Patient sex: M
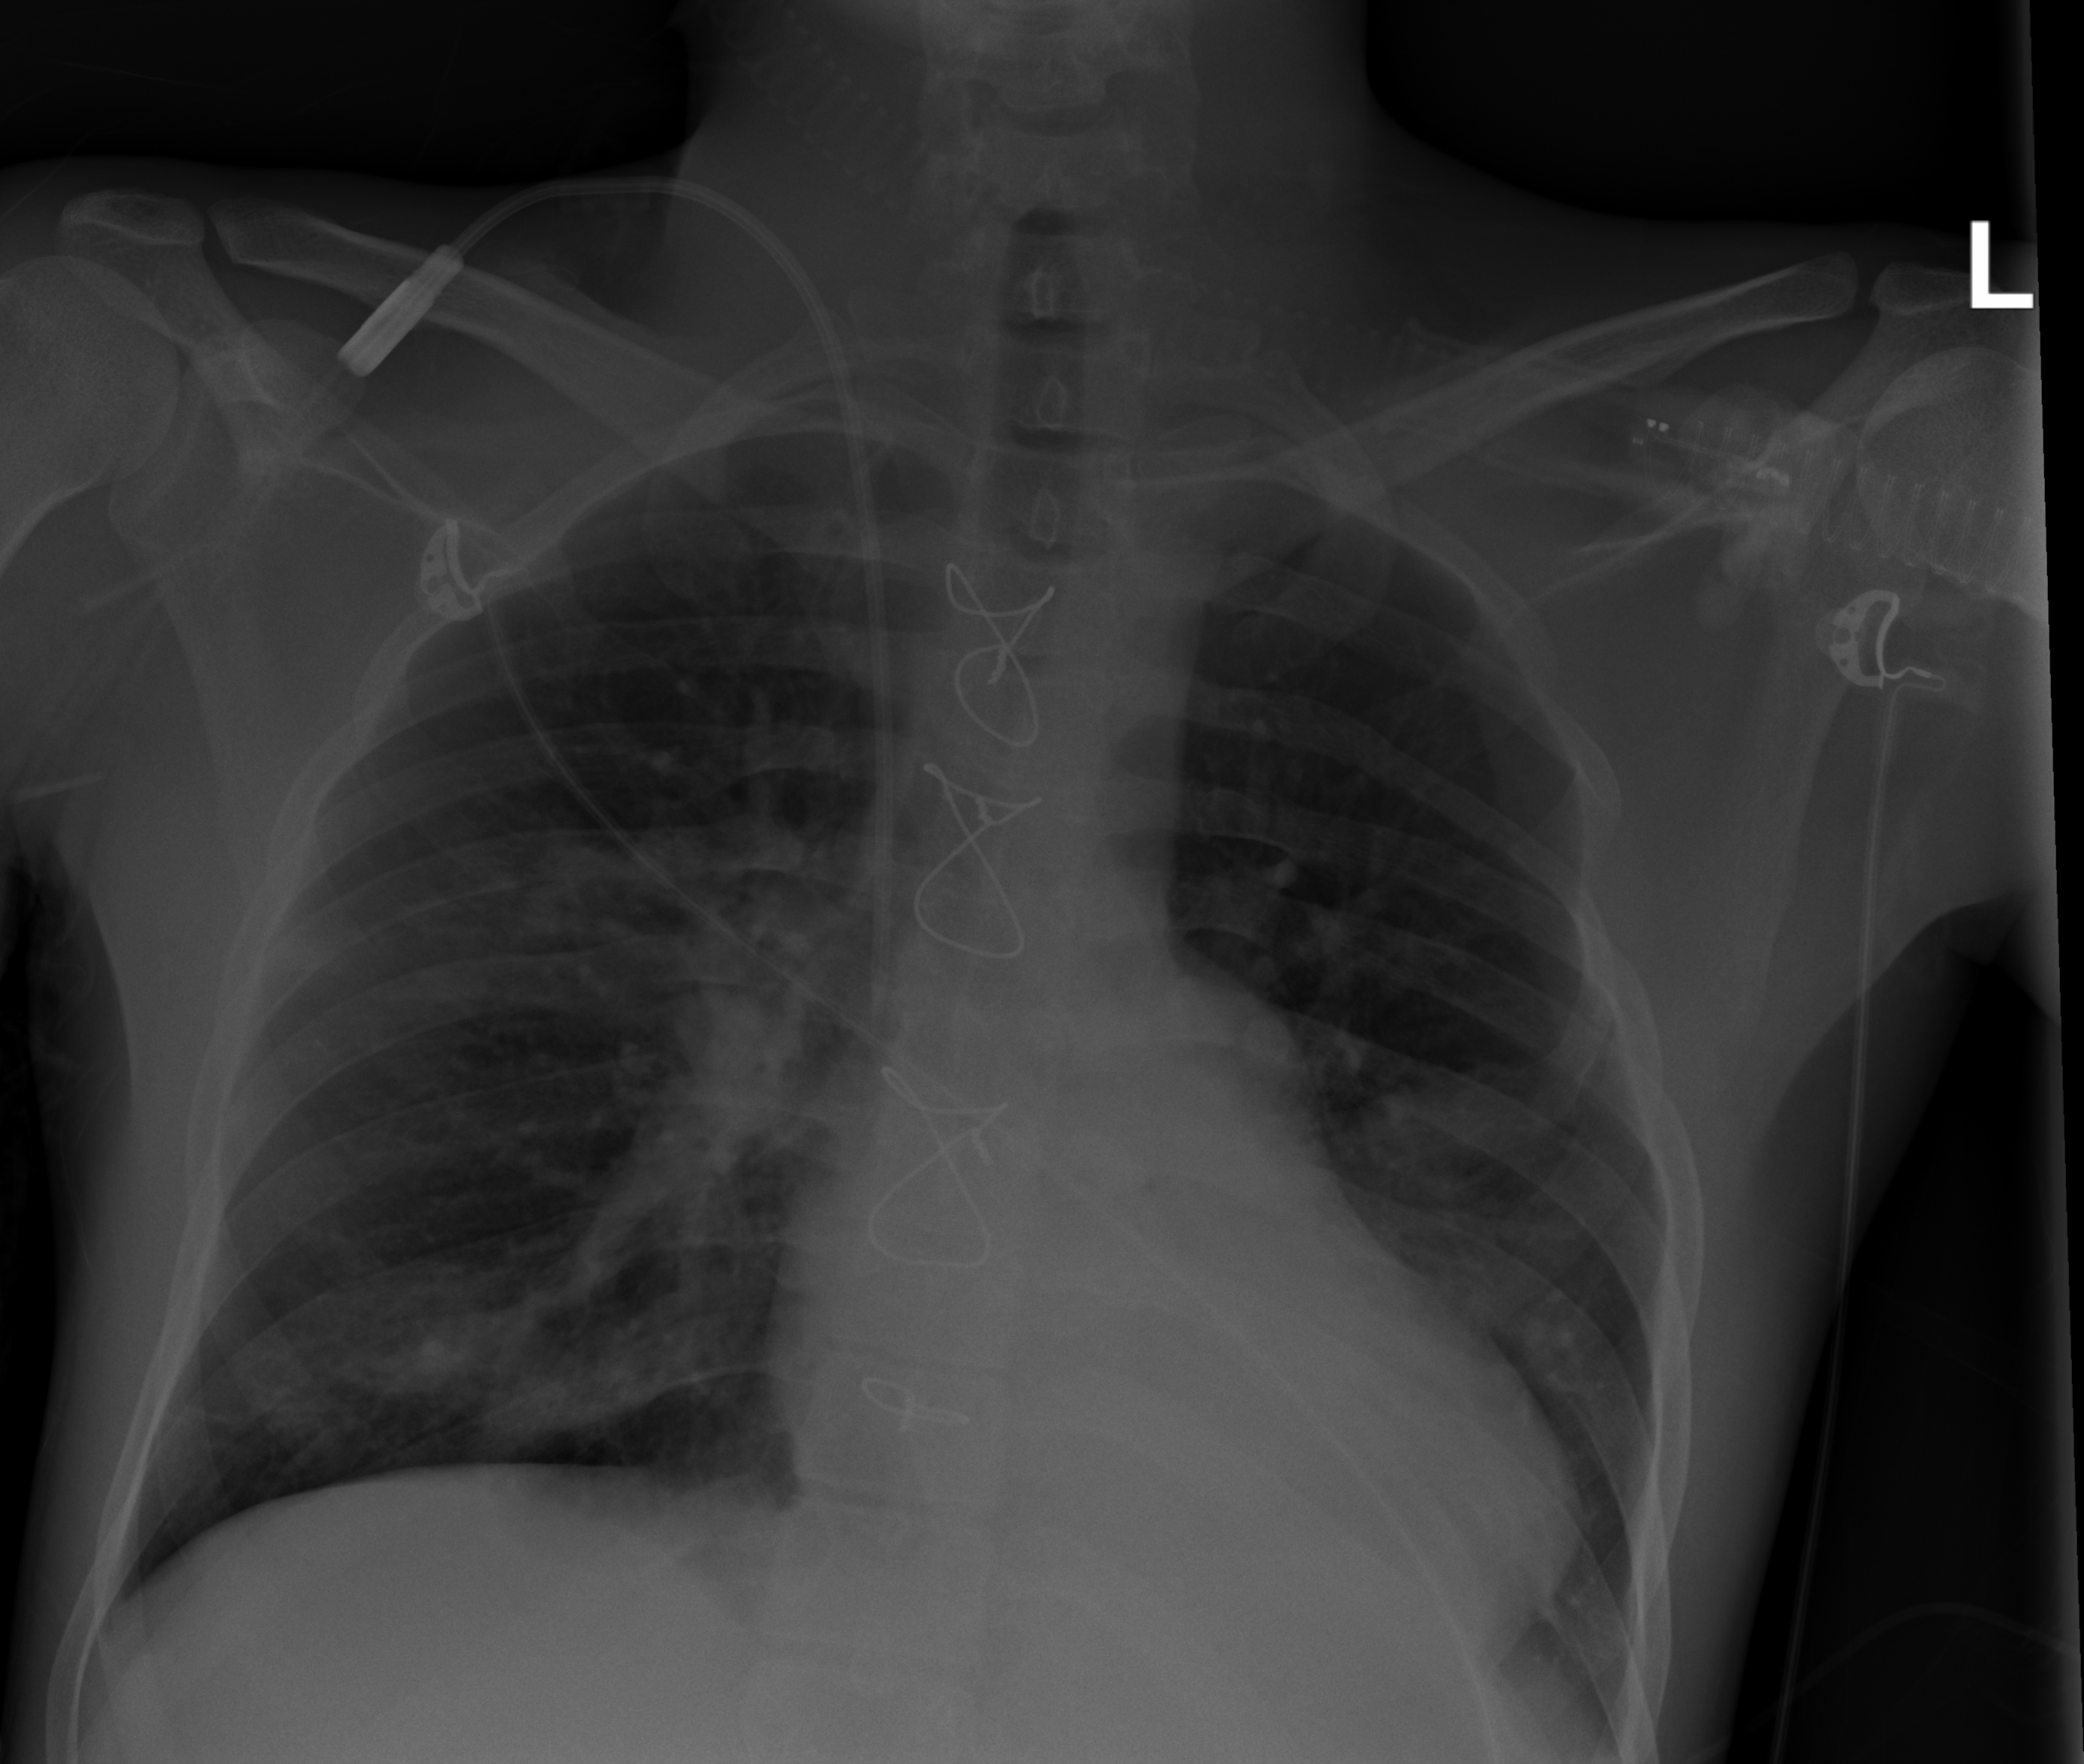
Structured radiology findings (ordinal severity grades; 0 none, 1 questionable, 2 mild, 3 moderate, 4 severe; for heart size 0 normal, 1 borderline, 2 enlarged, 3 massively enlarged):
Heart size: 0
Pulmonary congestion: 0
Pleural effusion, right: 0
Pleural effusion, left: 0
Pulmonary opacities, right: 2
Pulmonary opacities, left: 2
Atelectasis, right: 2
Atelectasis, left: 2